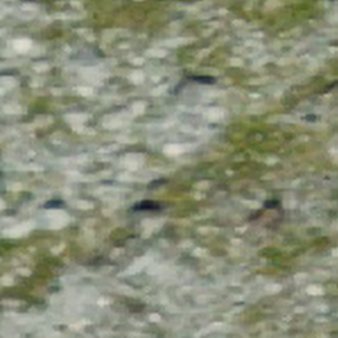
Label: other